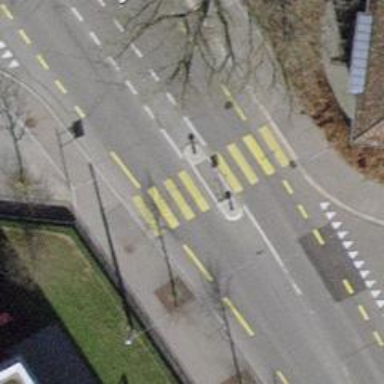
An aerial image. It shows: Kerb barrier.